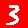
Digit: 3